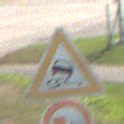
Verkehrszeichen: SchleuderOderRutschgefahr
Zusatzzeichen unten: UeberholverbotKraftfahrzeuge
Umgebung: Outdoor, Special
Tageszeit: MorningAfternoon
Wetter: Clear
Licht: Natural
Jahreszeit: NotSpecified
Kontrast: HighContrast